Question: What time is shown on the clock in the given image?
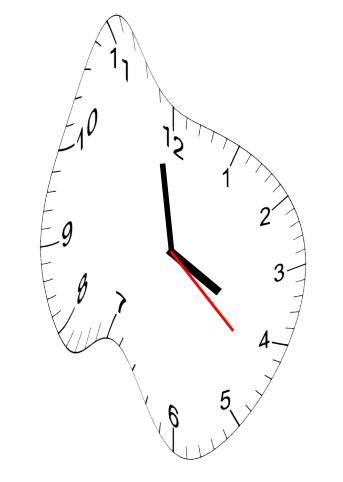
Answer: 03:58:22